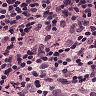
Metastatic tissue present: no